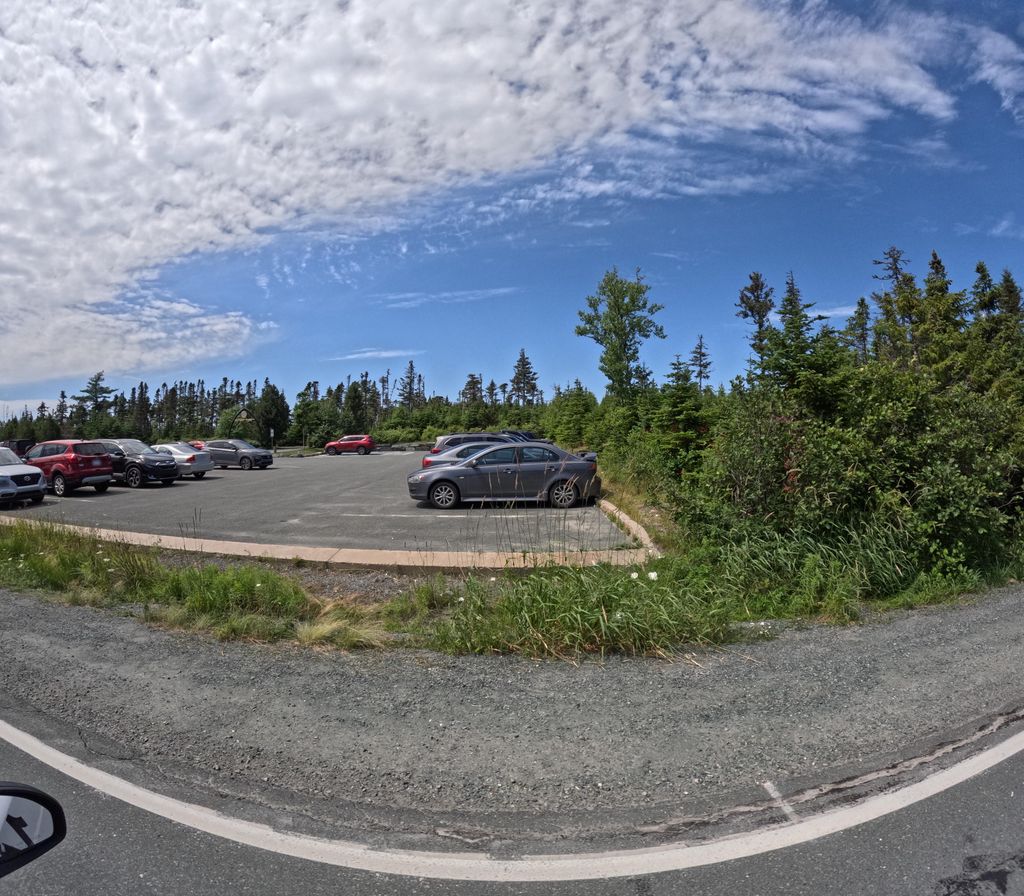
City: st_johns